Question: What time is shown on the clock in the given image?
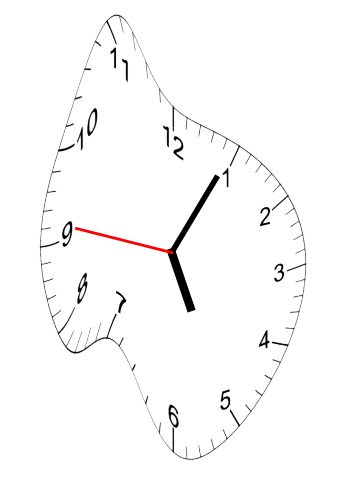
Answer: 05:04:46